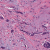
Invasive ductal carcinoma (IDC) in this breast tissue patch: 1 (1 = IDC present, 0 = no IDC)